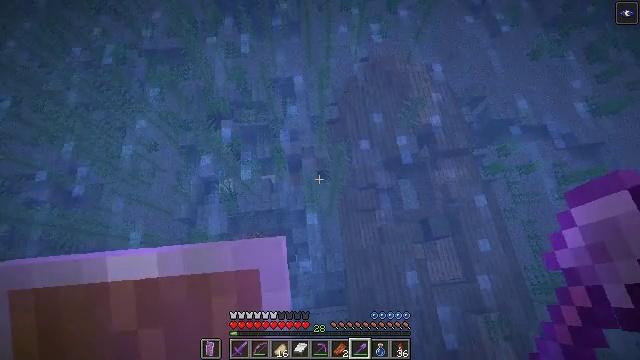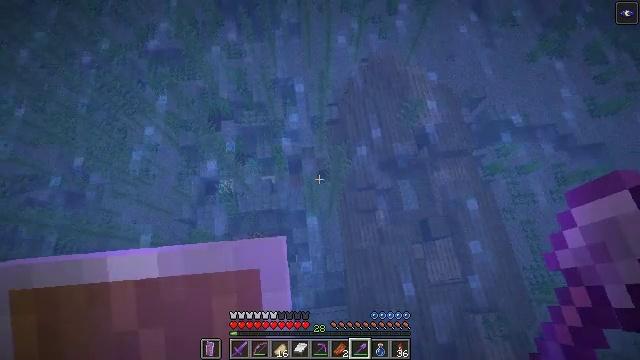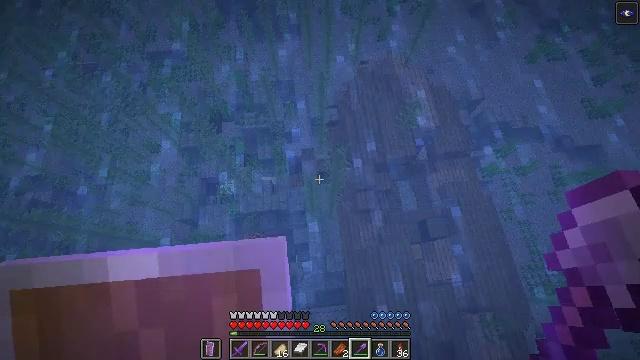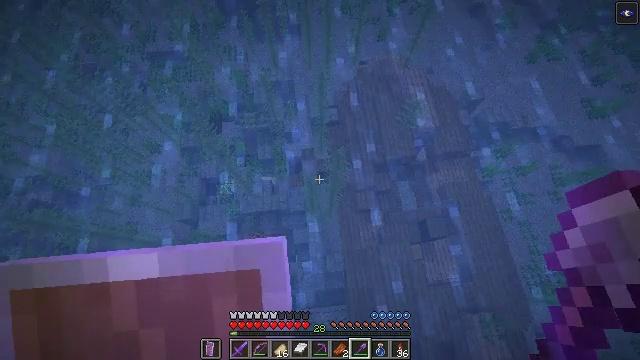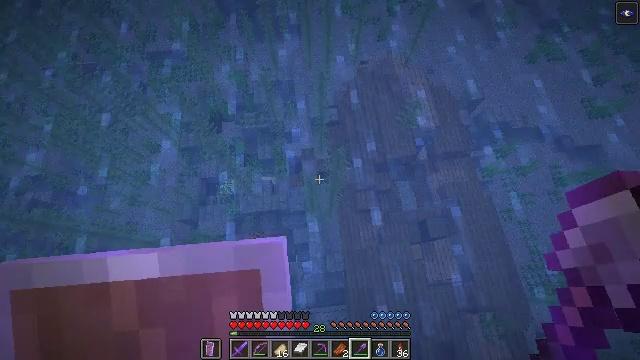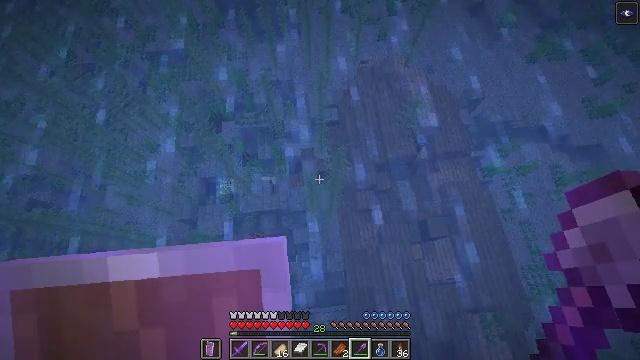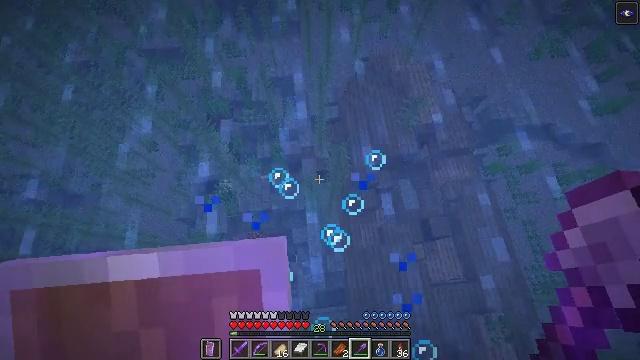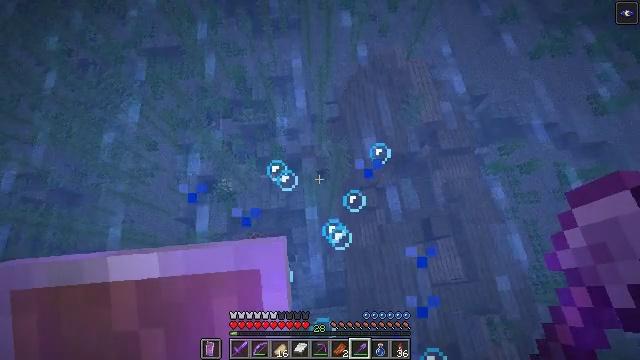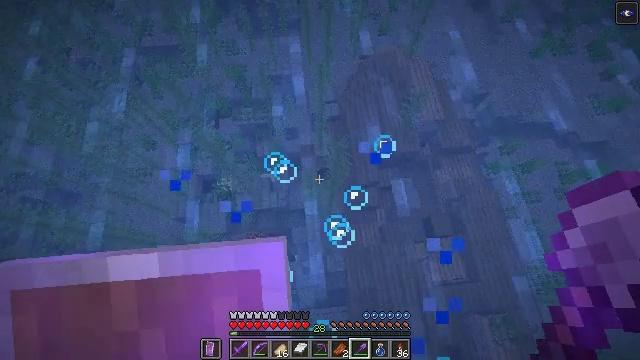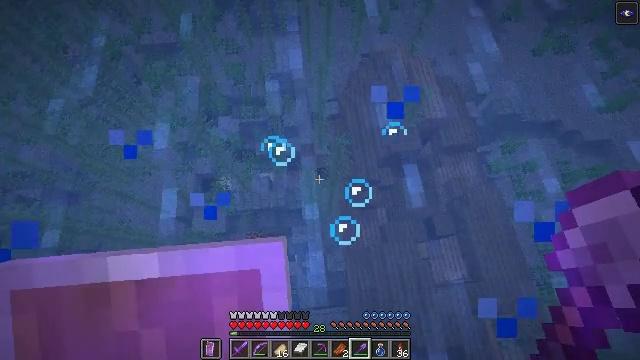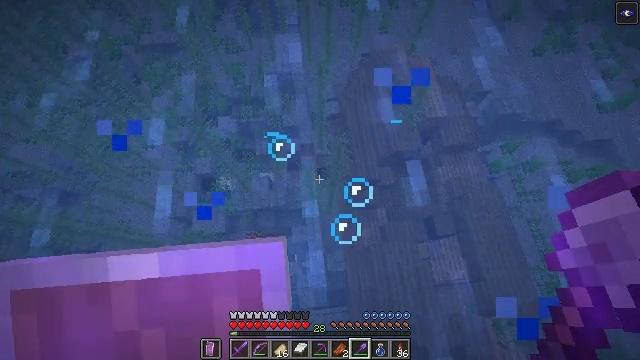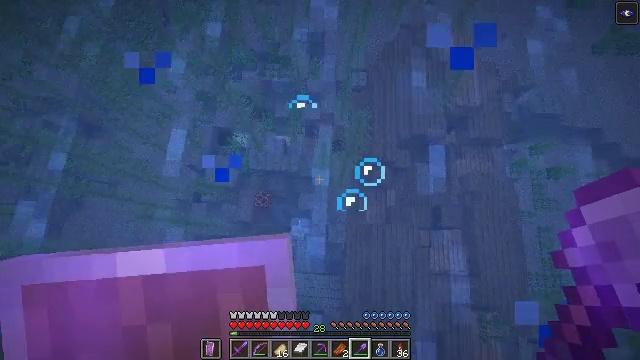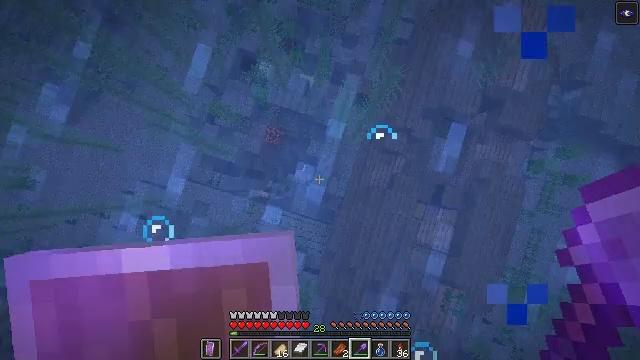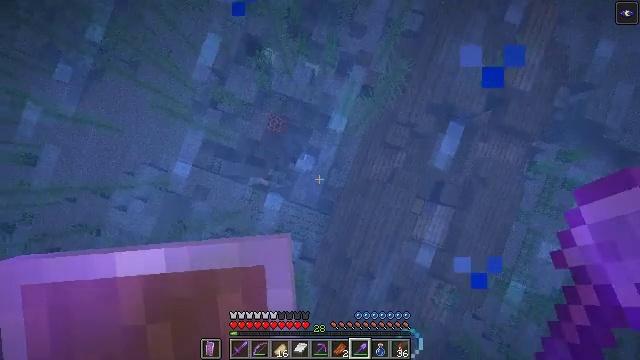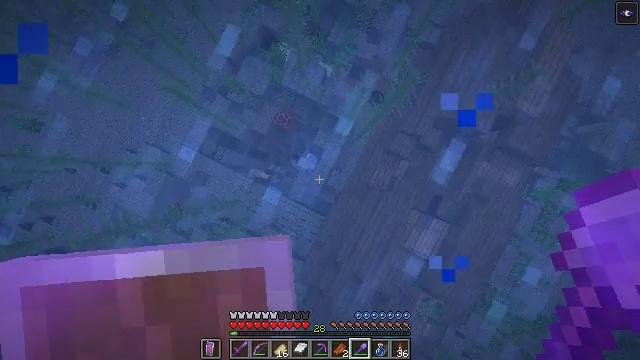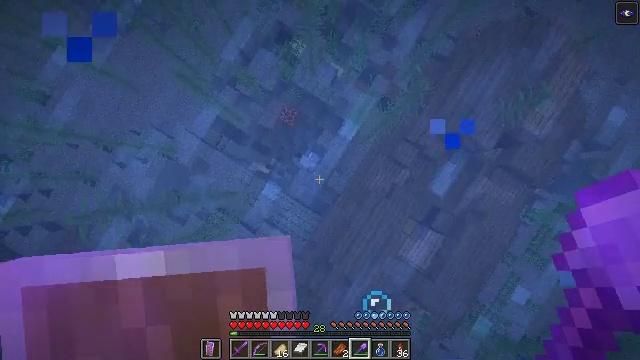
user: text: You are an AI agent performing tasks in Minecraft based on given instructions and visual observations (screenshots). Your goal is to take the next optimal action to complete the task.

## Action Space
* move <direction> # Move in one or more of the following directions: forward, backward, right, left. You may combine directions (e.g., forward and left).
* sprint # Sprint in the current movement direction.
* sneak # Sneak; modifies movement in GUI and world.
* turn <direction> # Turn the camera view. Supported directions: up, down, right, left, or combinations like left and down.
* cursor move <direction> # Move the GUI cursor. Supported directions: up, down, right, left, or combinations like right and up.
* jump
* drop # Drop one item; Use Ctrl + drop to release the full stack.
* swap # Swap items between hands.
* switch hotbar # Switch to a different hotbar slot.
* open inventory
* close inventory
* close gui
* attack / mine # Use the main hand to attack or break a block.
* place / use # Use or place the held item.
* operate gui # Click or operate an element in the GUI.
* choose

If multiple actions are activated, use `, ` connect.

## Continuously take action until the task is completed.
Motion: motion action
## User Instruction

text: Break the gravel block.
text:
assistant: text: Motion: sprint, jump
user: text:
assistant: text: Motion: sprint, jump
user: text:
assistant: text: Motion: sprint, jump
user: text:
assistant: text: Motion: sprint, jump
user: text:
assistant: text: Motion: sprint, jump
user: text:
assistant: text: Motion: sprint, jump
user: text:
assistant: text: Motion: sprint, jump
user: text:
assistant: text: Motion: sprint, jump
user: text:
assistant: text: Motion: sprint, jump
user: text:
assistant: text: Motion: sprint, jump
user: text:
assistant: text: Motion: sprint, turn left and down, jump
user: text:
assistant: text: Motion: sprint, turn left and down, jump
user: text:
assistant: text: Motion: sprint, turn left and down
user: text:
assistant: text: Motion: sprint, turn left and down
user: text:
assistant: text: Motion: sprint, turn left and down
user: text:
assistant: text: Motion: sprint, turn left and down
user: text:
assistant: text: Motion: sprint, turn left and down
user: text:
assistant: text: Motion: sprint, turn left and down
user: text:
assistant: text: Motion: sprint, turn left and down
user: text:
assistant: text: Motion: sprint, turn left and down, jump
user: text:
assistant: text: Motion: sprint, turn left, jump
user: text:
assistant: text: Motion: sprint, turn left, jump
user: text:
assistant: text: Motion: sprint, turn left, jump
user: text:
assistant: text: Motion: sprint, turn left, jump
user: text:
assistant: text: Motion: sprint, turn left, jump
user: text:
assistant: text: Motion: sprint, turn left, jump
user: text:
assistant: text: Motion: sprint, turn left, jump
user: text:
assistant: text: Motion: sprint, jump
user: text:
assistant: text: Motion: sprint, jump
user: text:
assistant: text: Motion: sprint, jump